Interaction volume radius: 5 \u00c5
Interaction volume height: 15 \u00c5
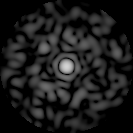
Disorder parameter: 0.807